Question: Can someone please direct me on how I can add something similar to for Android?
I'd like to add an extra row of custom buttons like shown in the bar above the keyboard here:

Thank you!
P.S. I am using standard default keyboard.
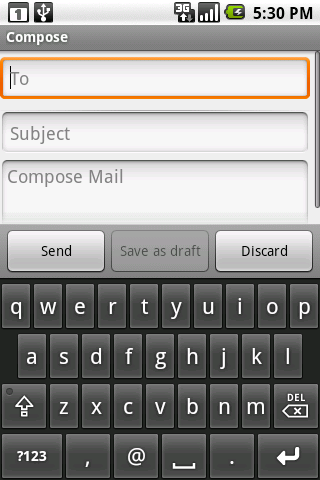
Answer: This is not possible, unless you create your own input method editor. You cannot modify somebody else's input method editor from your app.
In the screenshot, what you think is "an extra row of custom buttons" is not part of the input method editor. It is part of the activity. If I had to guess, the layout file for that activity would look roughly like this (pseudo-code only -- this will not directly compile):
'''
<LinearLayout android:orientation="vertical">
<ScrollView android:layout_height="0dp" android:layout_weight="1">
<LinearLayout android:orientation="vertical">
<!-- the form goes in here -->
</LinearLayout>
</ScrollView>
<LinearLayout android:orientation="horizontal" android:layout_height="wrap_content">
<!-- the button bar goes here -->
</LinearLayout>
</LinearLayout>
'''
That, along with 'android:windowSoftInputMode="adjustResize"' on the '<activity>' element in your manifest, should give you the UI you seek -- the button bar will be immediately above the input method editor.